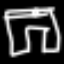
Label: pants